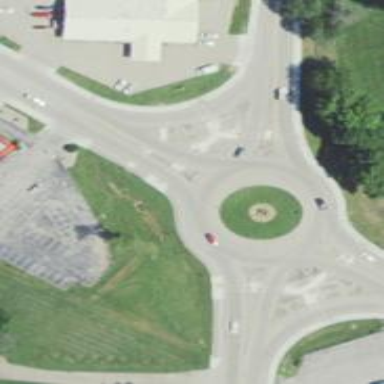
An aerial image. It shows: Roundabout at primary highway.